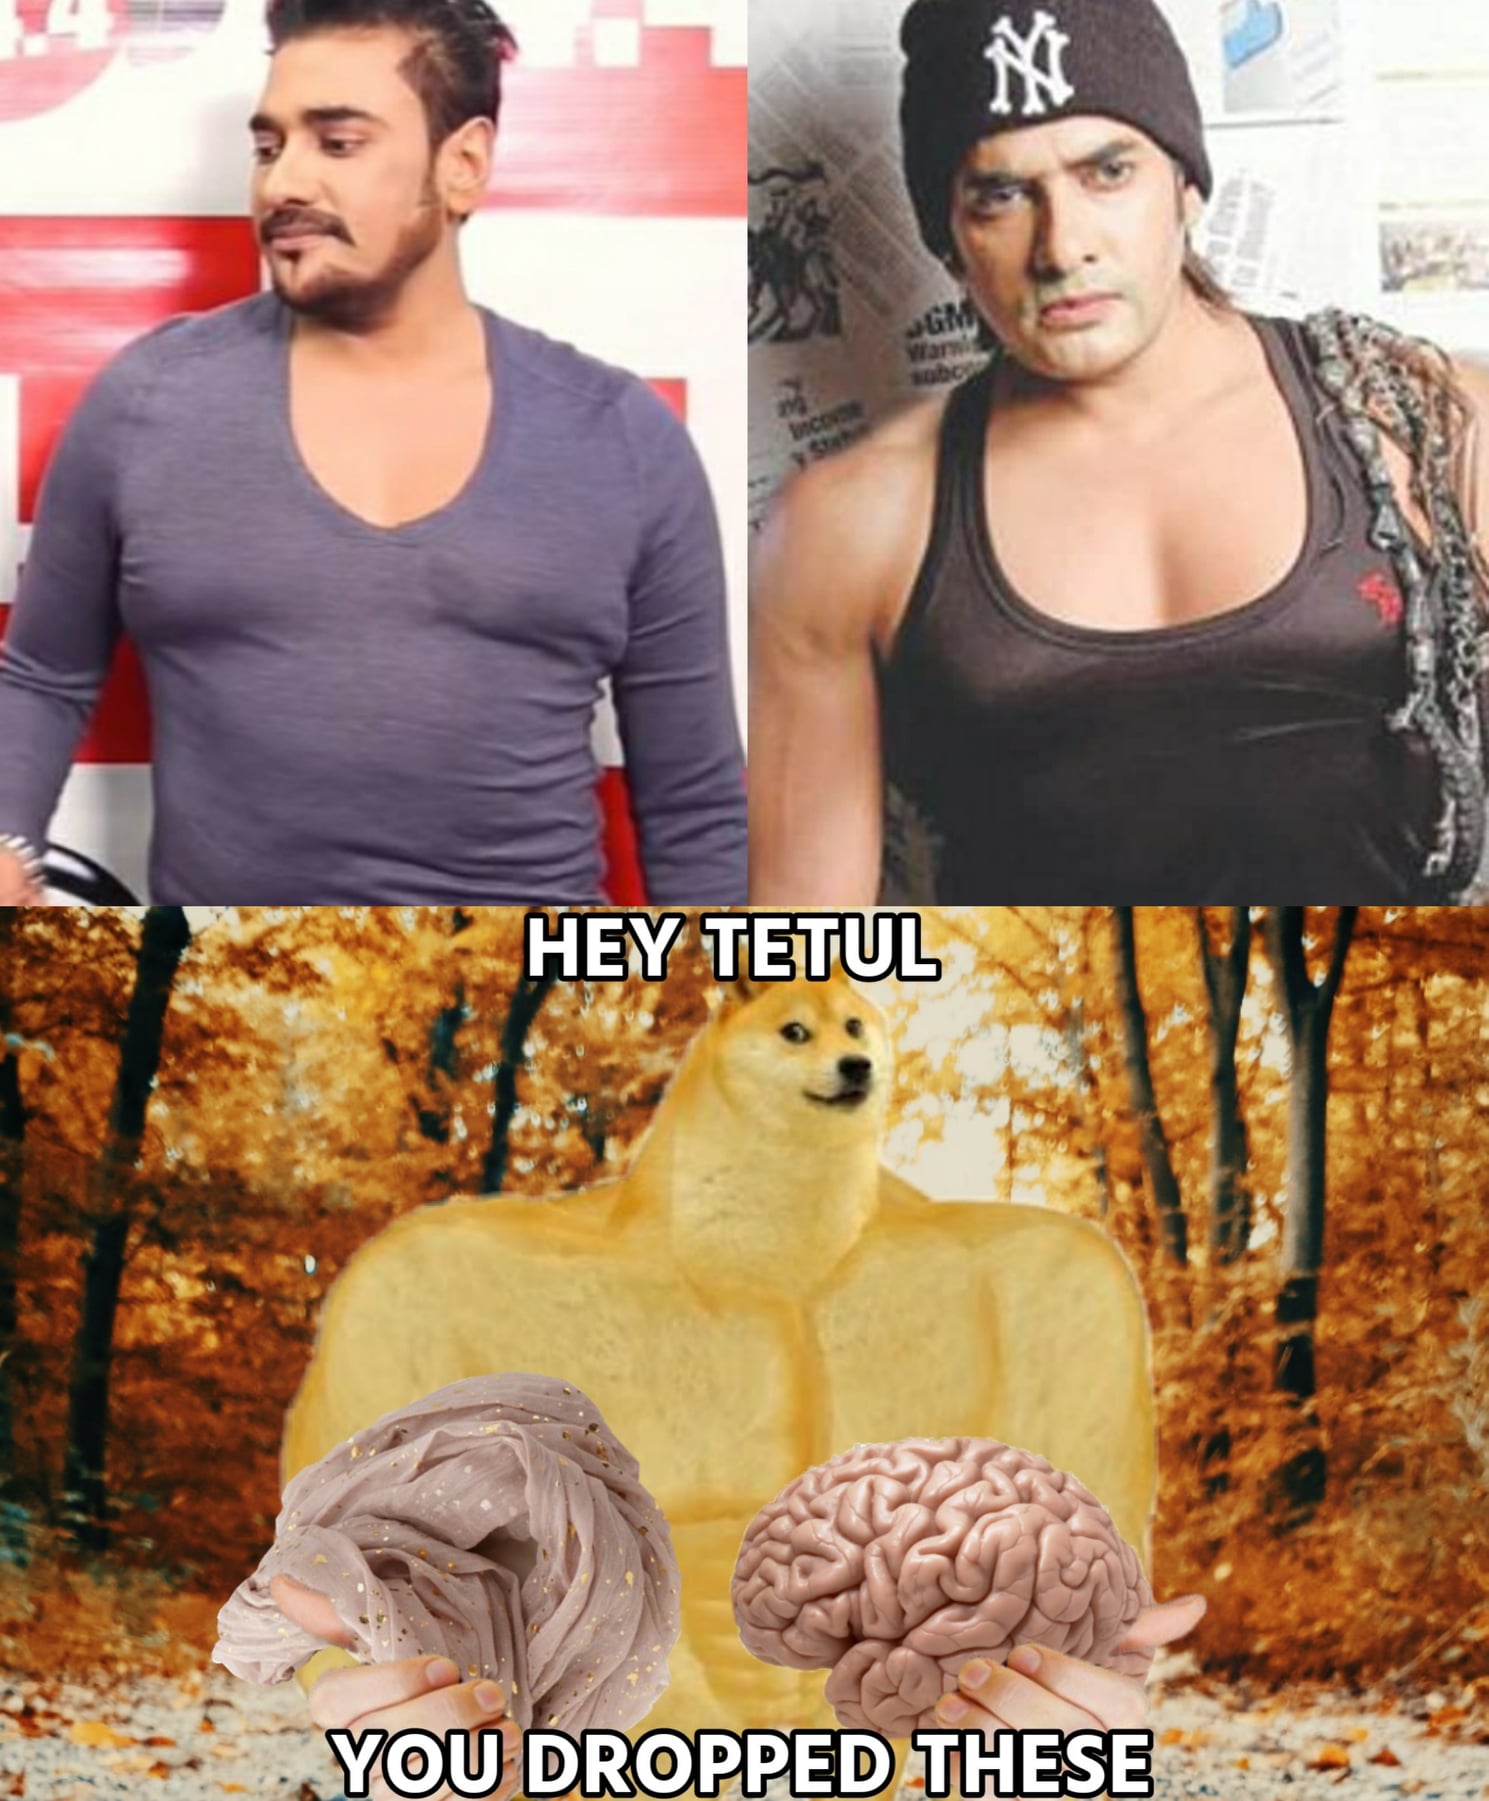
Caption: HEY TETFUL    YOU DROPPED THESE
Label: hate